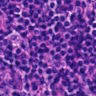
Metastatic tissue present: no